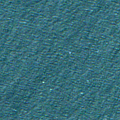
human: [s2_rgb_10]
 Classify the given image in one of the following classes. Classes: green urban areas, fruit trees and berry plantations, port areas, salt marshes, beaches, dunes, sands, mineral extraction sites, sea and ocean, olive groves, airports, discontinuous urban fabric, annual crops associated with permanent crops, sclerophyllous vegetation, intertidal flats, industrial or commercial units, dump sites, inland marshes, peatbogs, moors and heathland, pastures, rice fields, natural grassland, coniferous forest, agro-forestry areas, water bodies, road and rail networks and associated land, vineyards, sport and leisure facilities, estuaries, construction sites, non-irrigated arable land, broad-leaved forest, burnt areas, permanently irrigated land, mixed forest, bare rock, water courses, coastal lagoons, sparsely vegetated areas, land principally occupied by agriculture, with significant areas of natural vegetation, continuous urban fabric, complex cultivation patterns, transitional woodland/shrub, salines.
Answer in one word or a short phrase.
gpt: sea and ocean